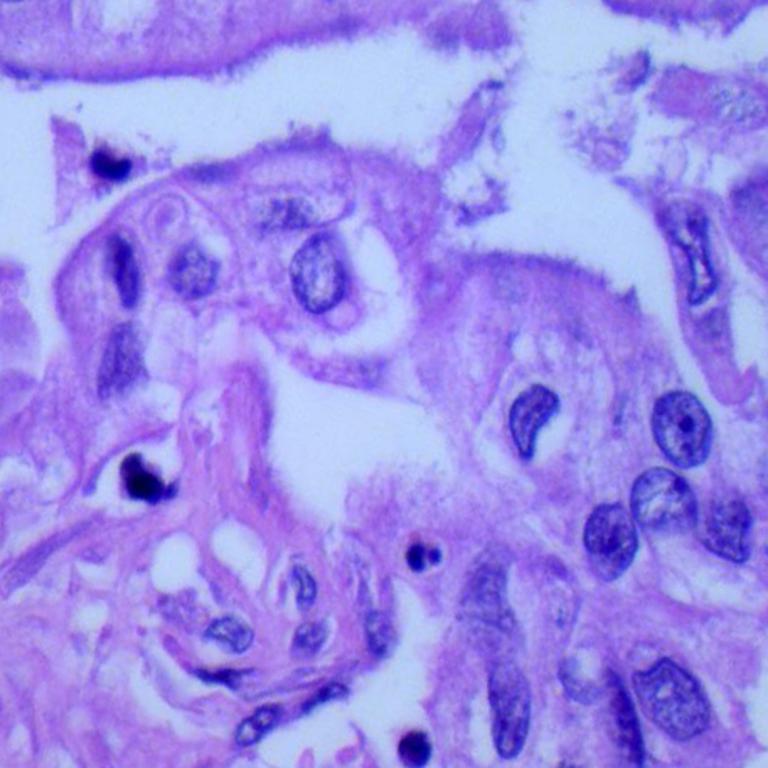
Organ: lung
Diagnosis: adenocarcinomas